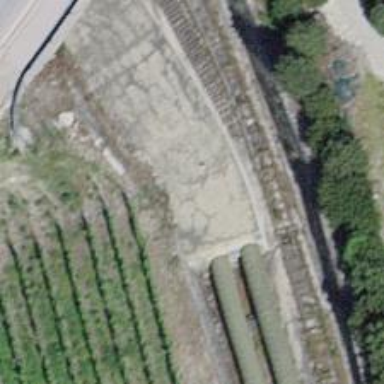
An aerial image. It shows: Man-made water pipeline.